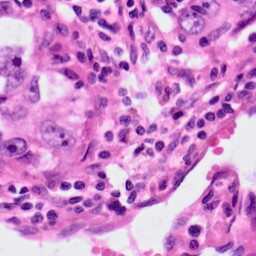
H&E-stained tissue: Lung